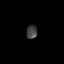
Tissue: lung
Cell type: Epithelial cells
Senescence score: 0.2087
Nuclear area (px): 146
Mean DAPI intensity: 64.842